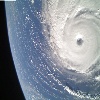
Label: cloud